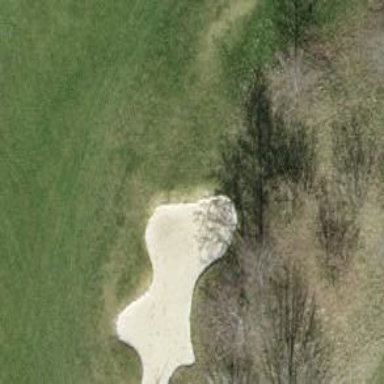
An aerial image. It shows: Golf bunker filled with sandy terrain.